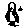
Label: bird